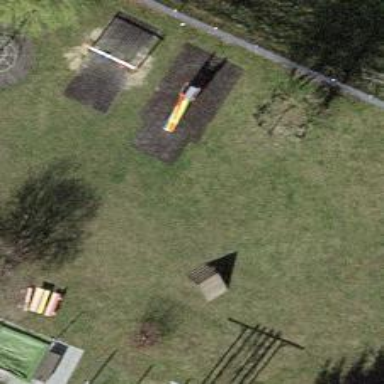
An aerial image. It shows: Playground area for leisure land.